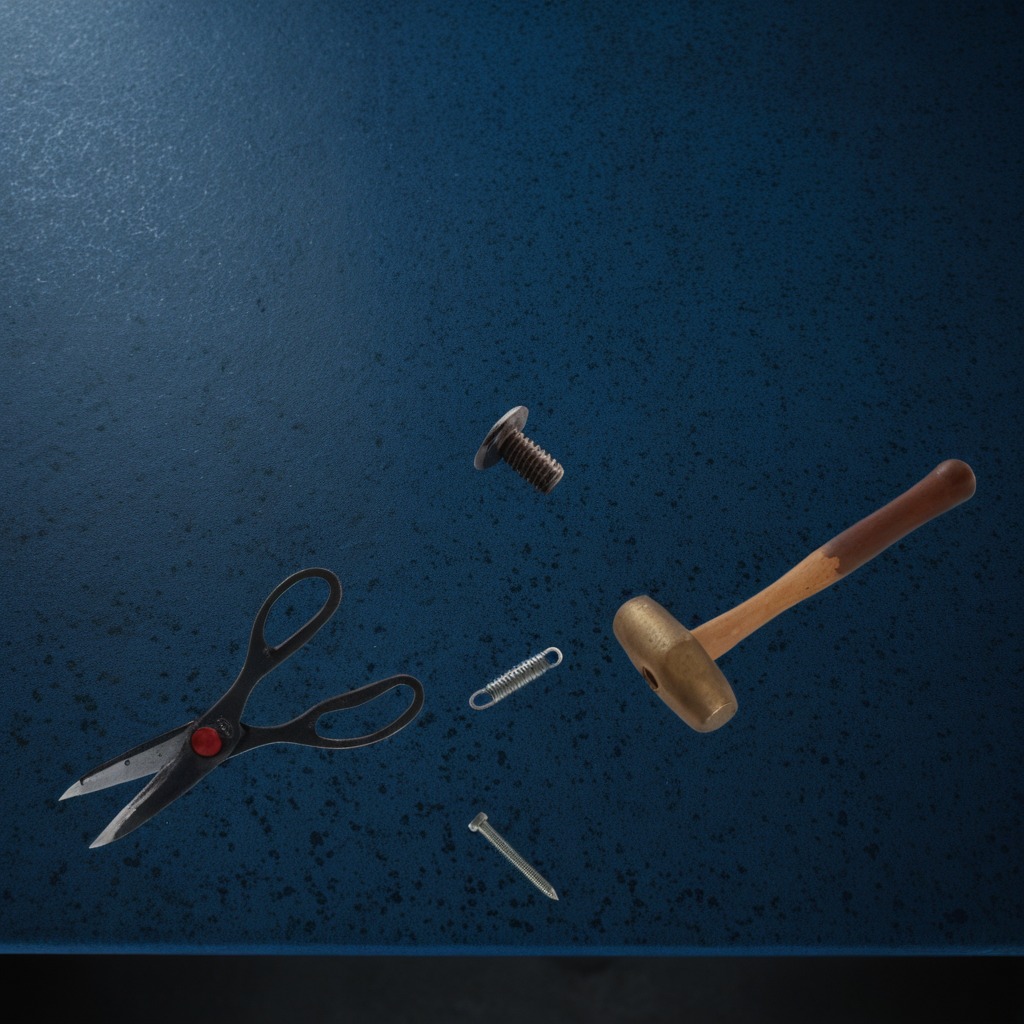
A metal machine screw, an iron nail, a hammer, a coiled metal spring, and a pair of scissors are lying on the clean granite tabletop inside a workshop at night.